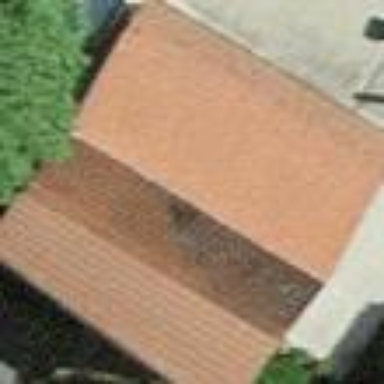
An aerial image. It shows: Garage building.